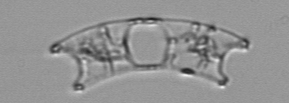
Label: Eucampia